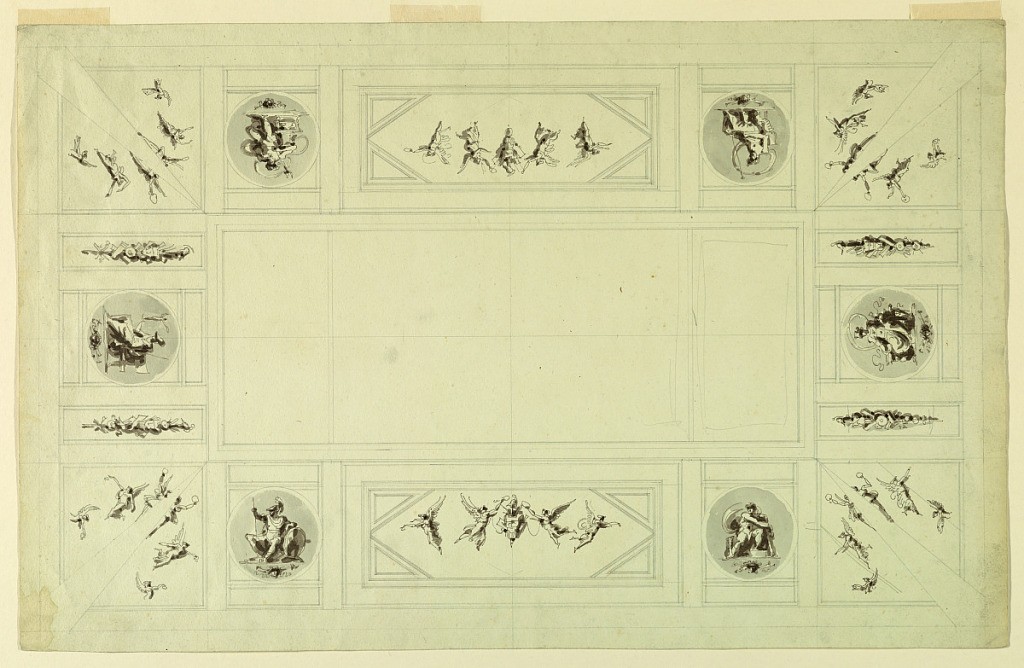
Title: Palazzo Quirinale, Rome;
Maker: Felice Giani, Italian, 1758–1823
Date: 1812
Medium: Pen and dark gray ink, gray wash, black chalk ruled lines Support: light greenish-beige wove paper
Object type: Drawing
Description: Horizontal rectangle. At the sides are oblongs with inscribed hexagons in which are trophies for flying genii. Outside are oblongs with inscribed circular representations of Ares, Hercules, Zeus, Poseidon, respectively. At ends, in the center, are oblongs with circular representations of Hera and Athena respectively, between oblongs with trophies of arms. In the corners are squares each with five genii of two only the upper parts are shown. The frames of the panels are outlined.